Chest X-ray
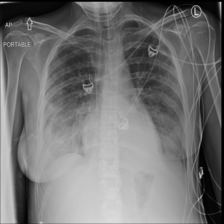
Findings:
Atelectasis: negative
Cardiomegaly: negative
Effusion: positive
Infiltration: negative
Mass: negative
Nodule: positive
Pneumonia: negative
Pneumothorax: negative
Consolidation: negative
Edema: negative
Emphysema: negative
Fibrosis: negative
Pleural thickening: negative
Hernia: negative